Aerial crown-view tile of a tropical tree (Barro Colorado Island, Panama), acquired 20241216:
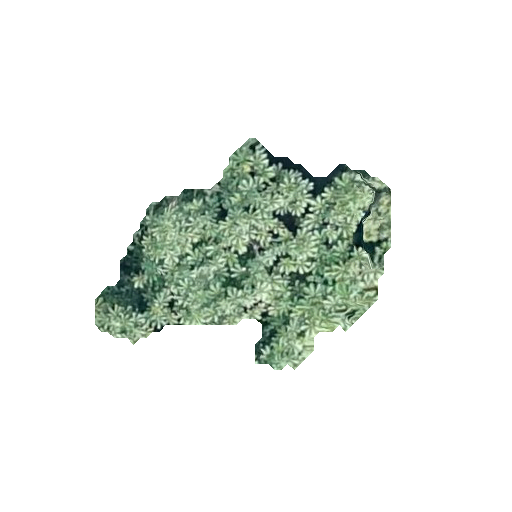
Species: Cecropia insignis
GBIF accepted scientific name: Cecropia insignis
Crown area: 60.057 m²